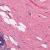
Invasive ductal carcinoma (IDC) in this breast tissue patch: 0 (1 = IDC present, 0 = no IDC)